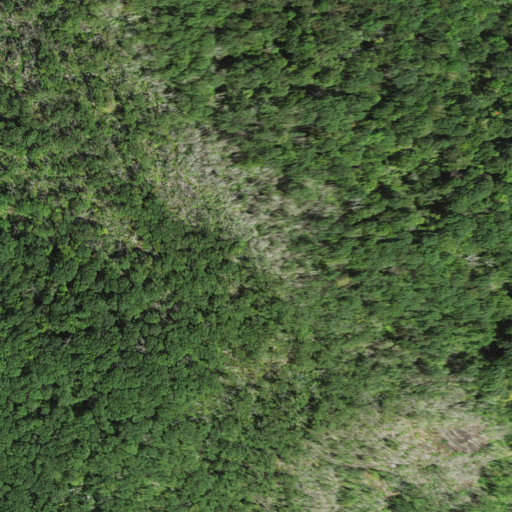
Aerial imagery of mountain in North Carolina named Big Scaly containing deciduous forest, mixed forest, and grassland